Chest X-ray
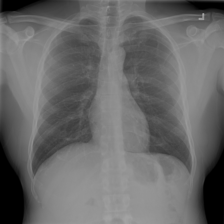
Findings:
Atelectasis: negative
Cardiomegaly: negative
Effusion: negative
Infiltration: negative
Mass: negative
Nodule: negative
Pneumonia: negative
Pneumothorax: negative
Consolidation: negative
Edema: negative
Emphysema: negative
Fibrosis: negative
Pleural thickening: negative
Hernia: negative